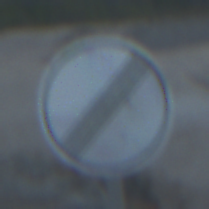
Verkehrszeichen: EndeSaemtlicherBegrenzungen
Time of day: SunriseSunset
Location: Outdoor (Beach)
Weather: PartlyCloudy
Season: NotSpecified
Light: Natural